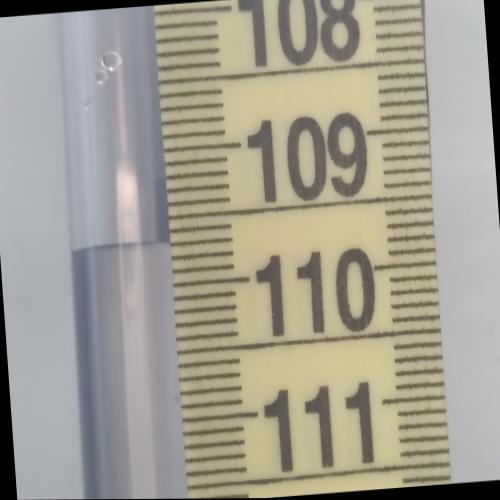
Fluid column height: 109.7 cm